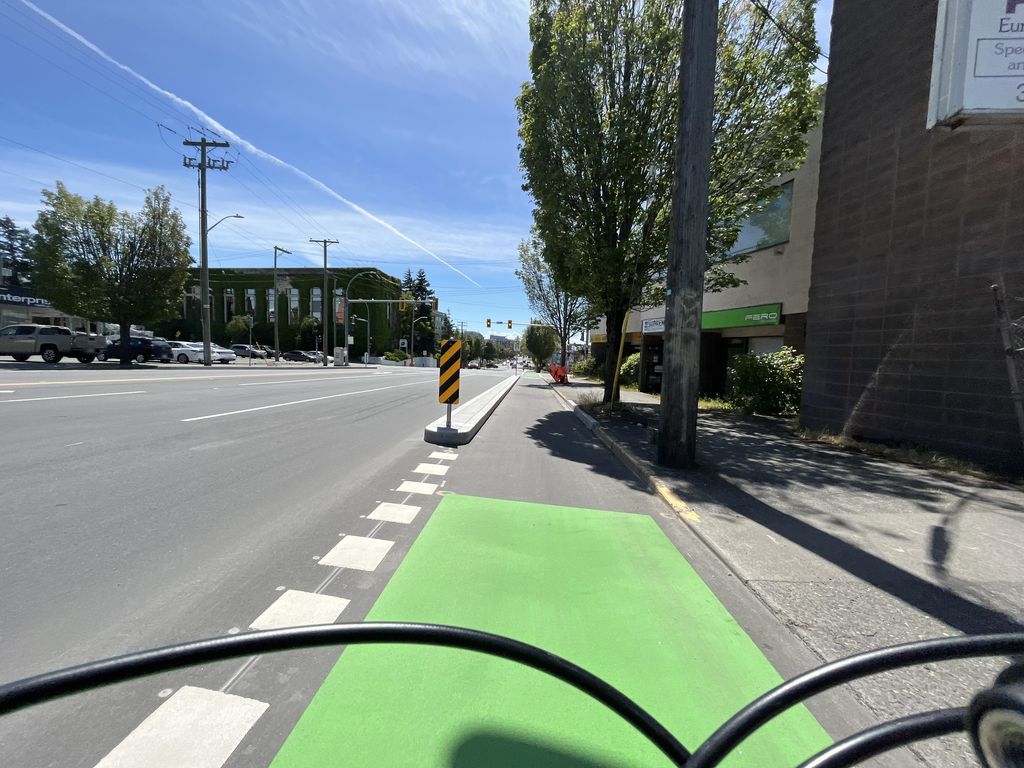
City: victoria